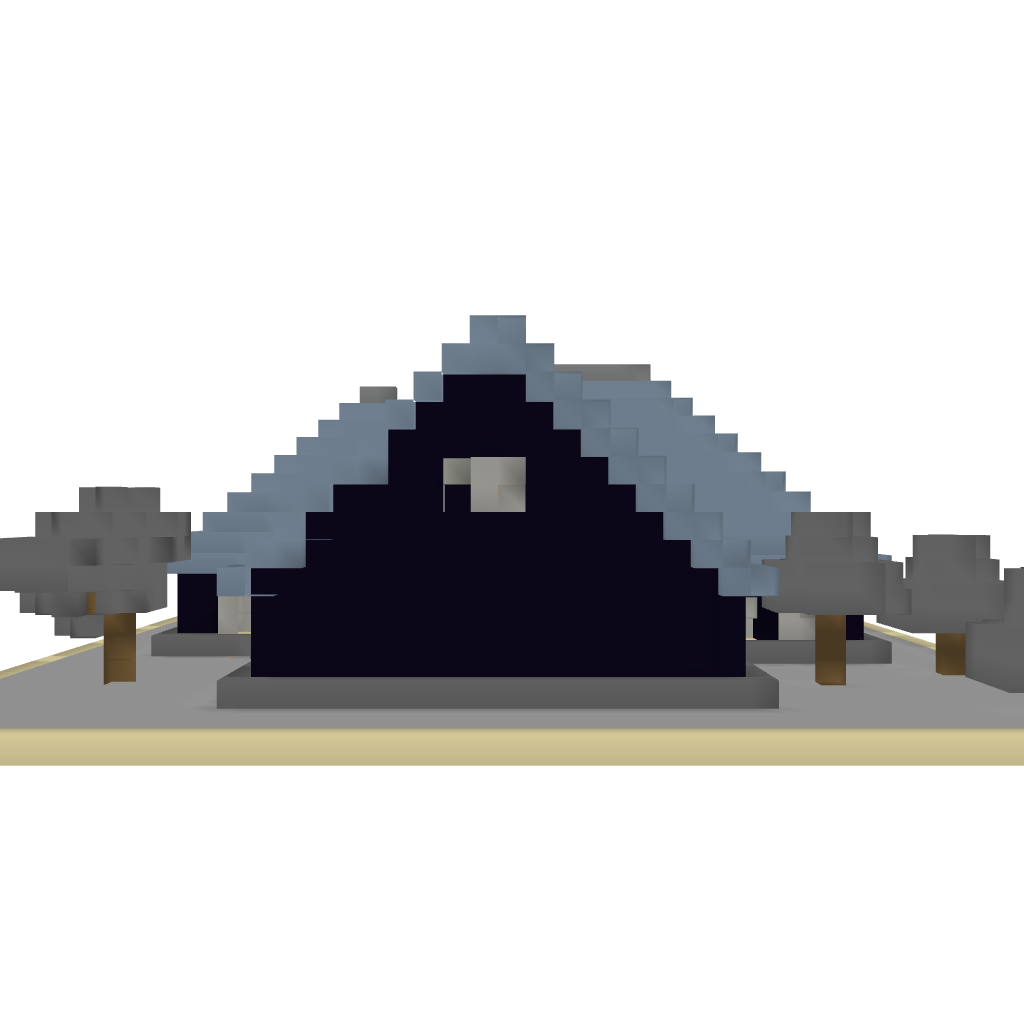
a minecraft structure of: Valter House